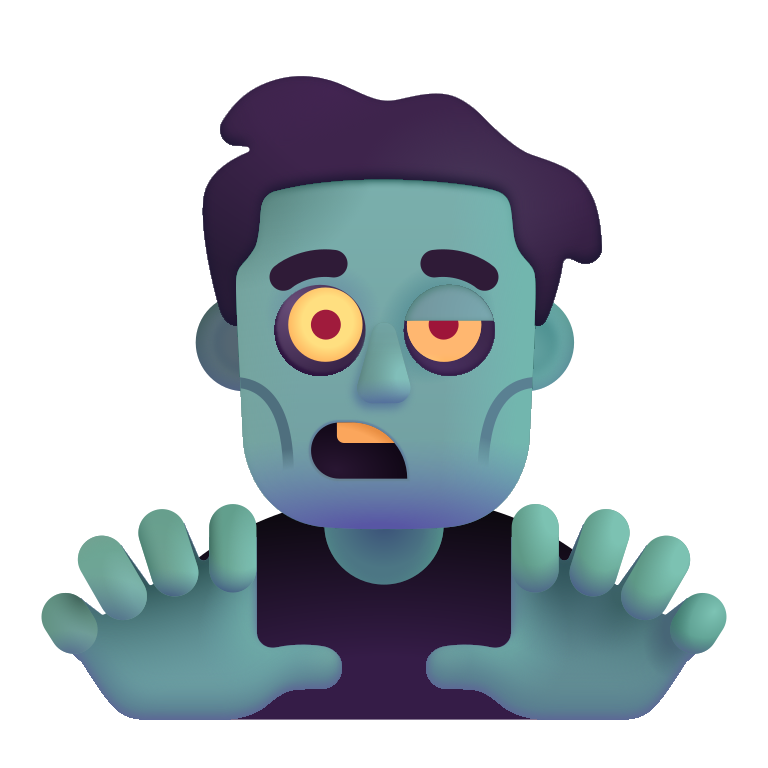
man zombie color